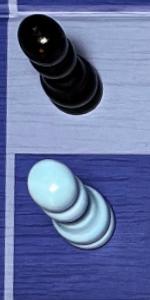
Label: Pawn_White